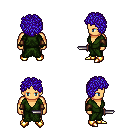
a pixel art fantasy rpg character, male body template, human, tanned skin, green robe, gold greaves, blue curly afro hairstyle, leather bracers, gold boots, dagger, four views (front, back, left, right), 2x2 character sprite sheet, small pixel art, hard edges, no anti-aliasing